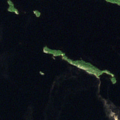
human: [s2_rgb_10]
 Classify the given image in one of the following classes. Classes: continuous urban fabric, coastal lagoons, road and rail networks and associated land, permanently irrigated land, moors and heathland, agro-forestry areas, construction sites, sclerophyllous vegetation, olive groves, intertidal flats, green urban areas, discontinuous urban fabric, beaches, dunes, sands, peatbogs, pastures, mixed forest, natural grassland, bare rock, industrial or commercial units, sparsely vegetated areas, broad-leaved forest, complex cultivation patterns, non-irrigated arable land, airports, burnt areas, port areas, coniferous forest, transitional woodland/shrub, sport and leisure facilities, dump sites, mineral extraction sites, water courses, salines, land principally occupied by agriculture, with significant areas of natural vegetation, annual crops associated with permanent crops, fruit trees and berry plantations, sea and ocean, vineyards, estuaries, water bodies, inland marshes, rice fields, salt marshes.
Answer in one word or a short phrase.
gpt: coniferous forest, water bodies